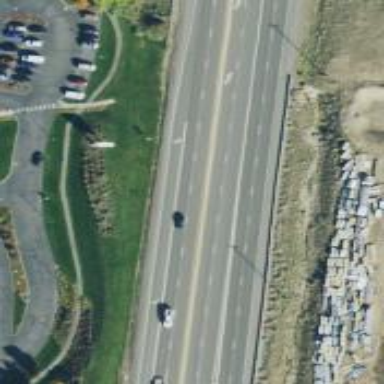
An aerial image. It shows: Trunk link highway with asphalt surface.